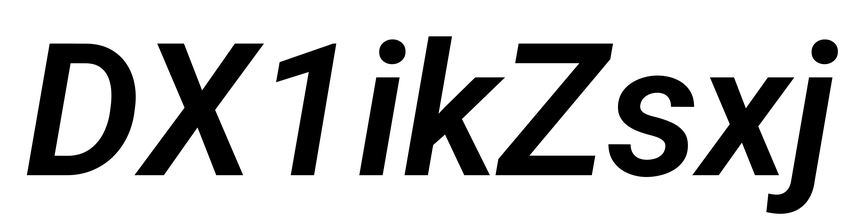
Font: Roboto-Italic_SemiBold_Italic